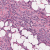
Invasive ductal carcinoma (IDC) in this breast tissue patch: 1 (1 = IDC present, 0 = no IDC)